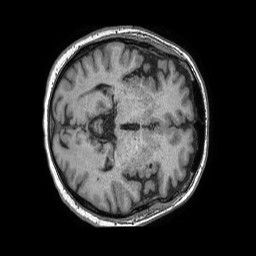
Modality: T1w
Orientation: axial
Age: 63
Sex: male
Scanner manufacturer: philips
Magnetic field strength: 1.5 T
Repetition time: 0.007785 s
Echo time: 0.003593 s